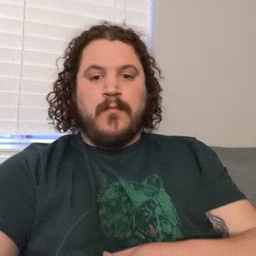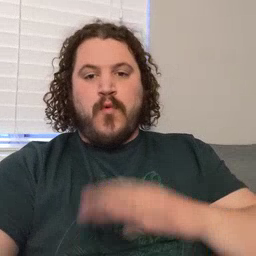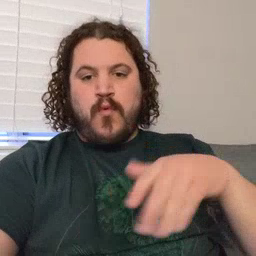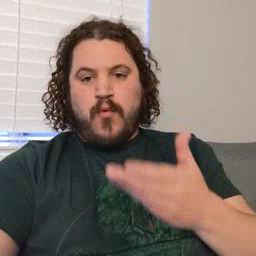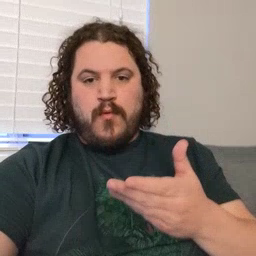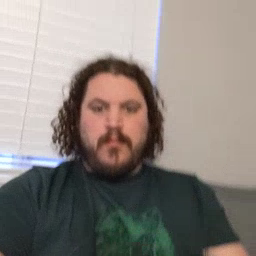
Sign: all